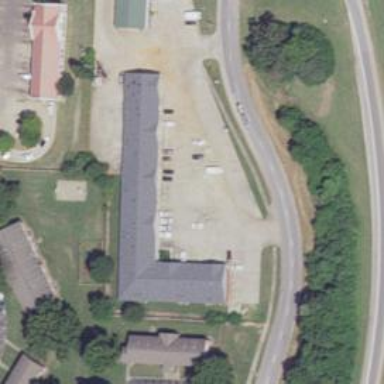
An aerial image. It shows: Retail building.